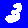
Digit: 3